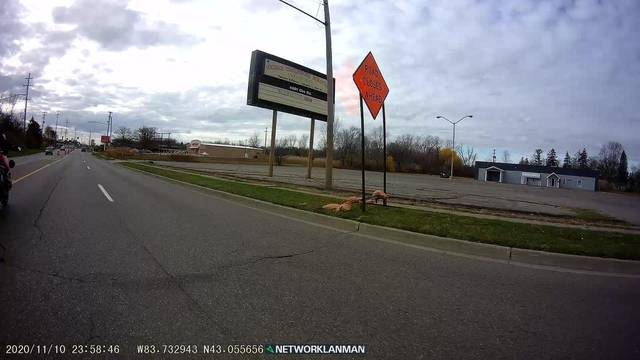
Region: United States
Coordinates: 43.055, -83.733